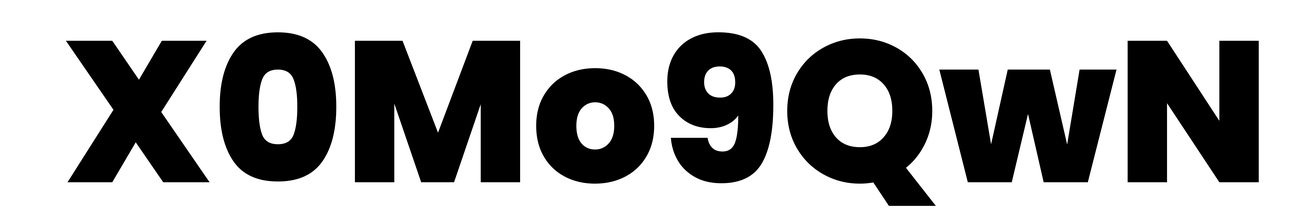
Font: Poppins-ExtraBold